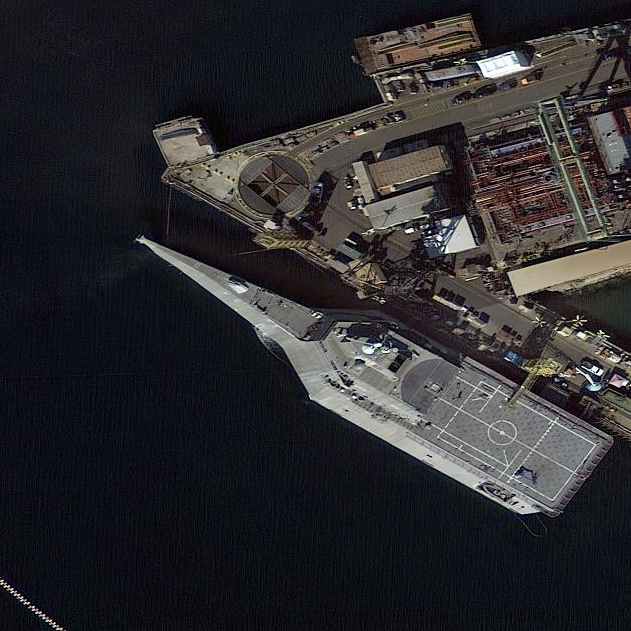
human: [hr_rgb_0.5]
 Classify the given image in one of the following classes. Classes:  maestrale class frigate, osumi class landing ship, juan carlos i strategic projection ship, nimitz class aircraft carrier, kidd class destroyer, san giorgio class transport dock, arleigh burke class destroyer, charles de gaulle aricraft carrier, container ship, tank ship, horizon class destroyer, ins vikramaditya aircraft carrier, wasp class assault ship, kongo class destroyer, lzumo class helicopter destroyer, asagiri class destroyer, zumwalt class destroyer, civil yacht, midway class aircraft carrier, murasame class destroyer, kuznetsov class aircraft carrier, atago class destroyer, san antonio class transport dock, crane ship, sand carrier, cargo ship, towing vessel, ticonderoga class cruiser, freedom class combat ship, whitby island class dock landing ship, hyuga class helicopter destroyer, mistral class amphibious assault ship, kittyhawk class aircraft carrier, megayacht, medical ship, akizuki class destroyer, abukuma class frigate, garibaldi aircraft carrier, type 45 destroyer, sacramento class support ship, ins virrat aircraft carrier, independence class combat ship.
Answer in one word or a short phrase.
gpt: Independence class combat ship